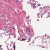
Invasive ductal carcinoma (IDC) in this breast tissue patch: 0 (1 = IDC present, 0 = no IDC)